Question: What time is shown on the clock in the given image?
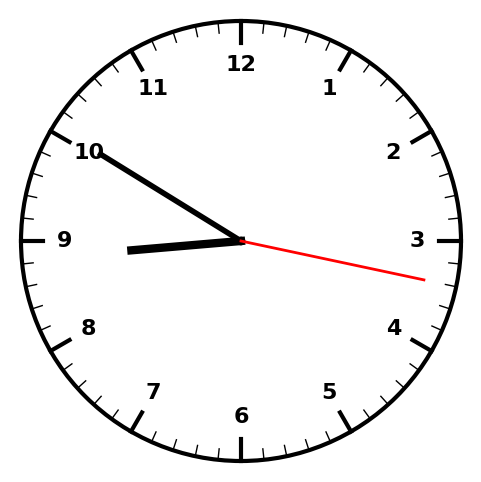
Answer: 08:50:17